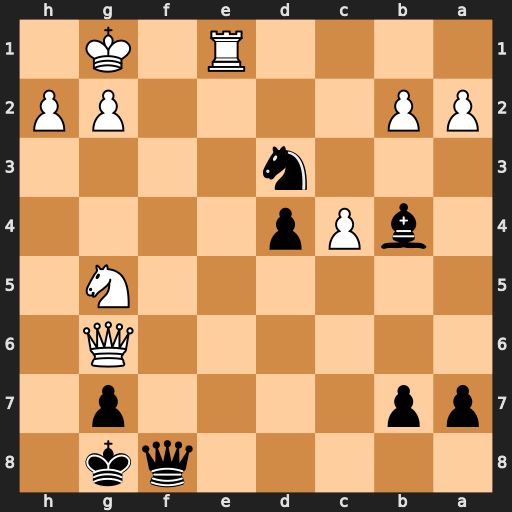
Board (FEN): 5qk1/pp4p1/6Q1/6N1/1bPp4/3n4/PP4PP/4R1K1
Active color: b
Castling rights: -
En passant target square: -
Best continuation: Qf2+ Kh1 Qxe1#